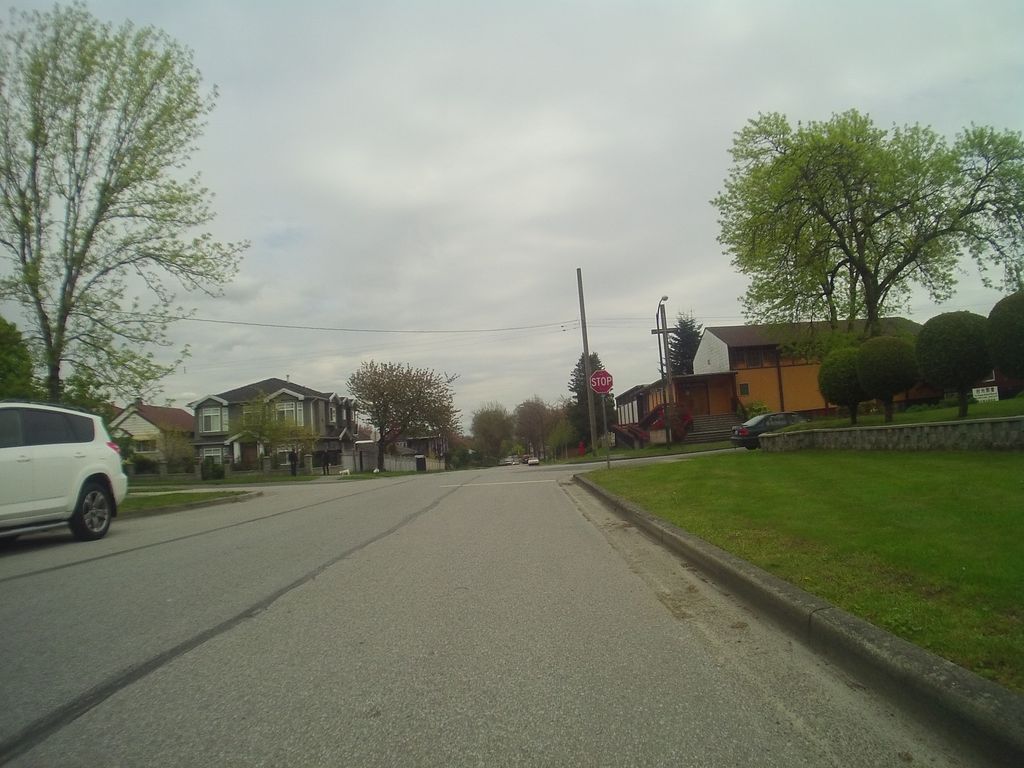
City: vancouver